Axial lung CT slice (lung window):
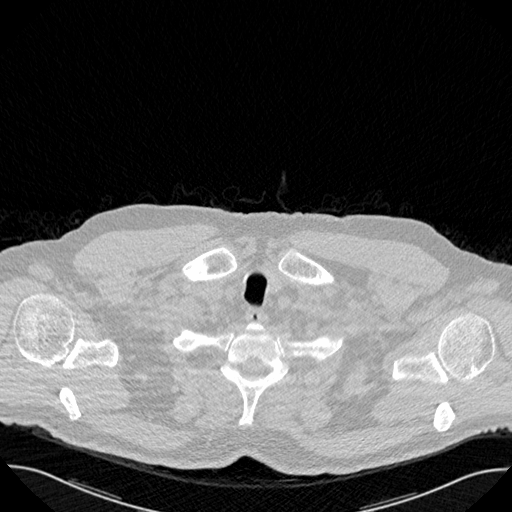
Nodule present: no